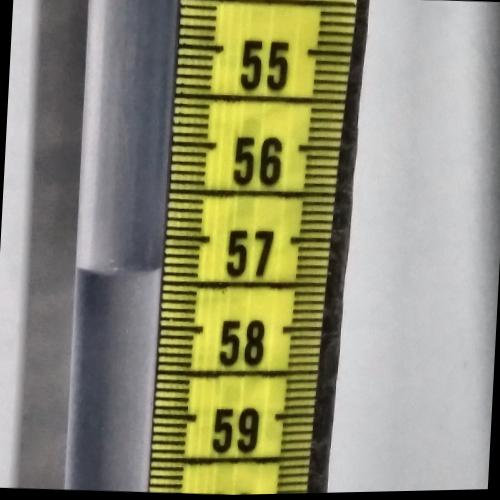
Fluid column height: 57.4 cm